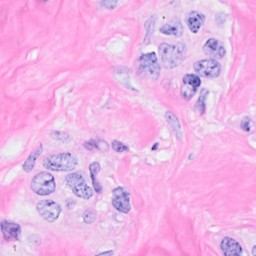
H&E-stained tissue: Breast